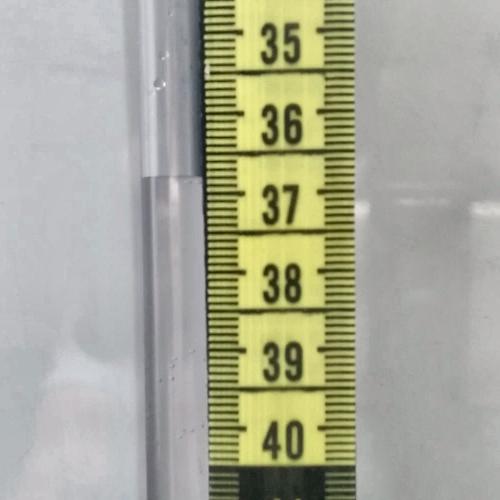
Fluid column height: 36.8 cm